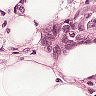
Metastatic tissue present: yes